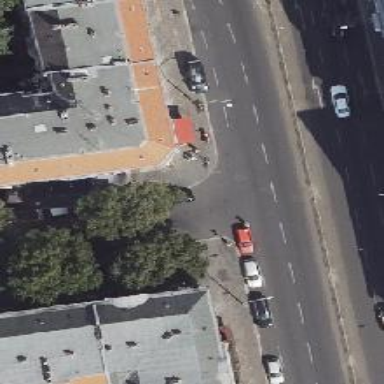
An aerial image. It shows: Asphalt footway with unmarked crossing.